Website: home-depot
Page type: customer-info-address
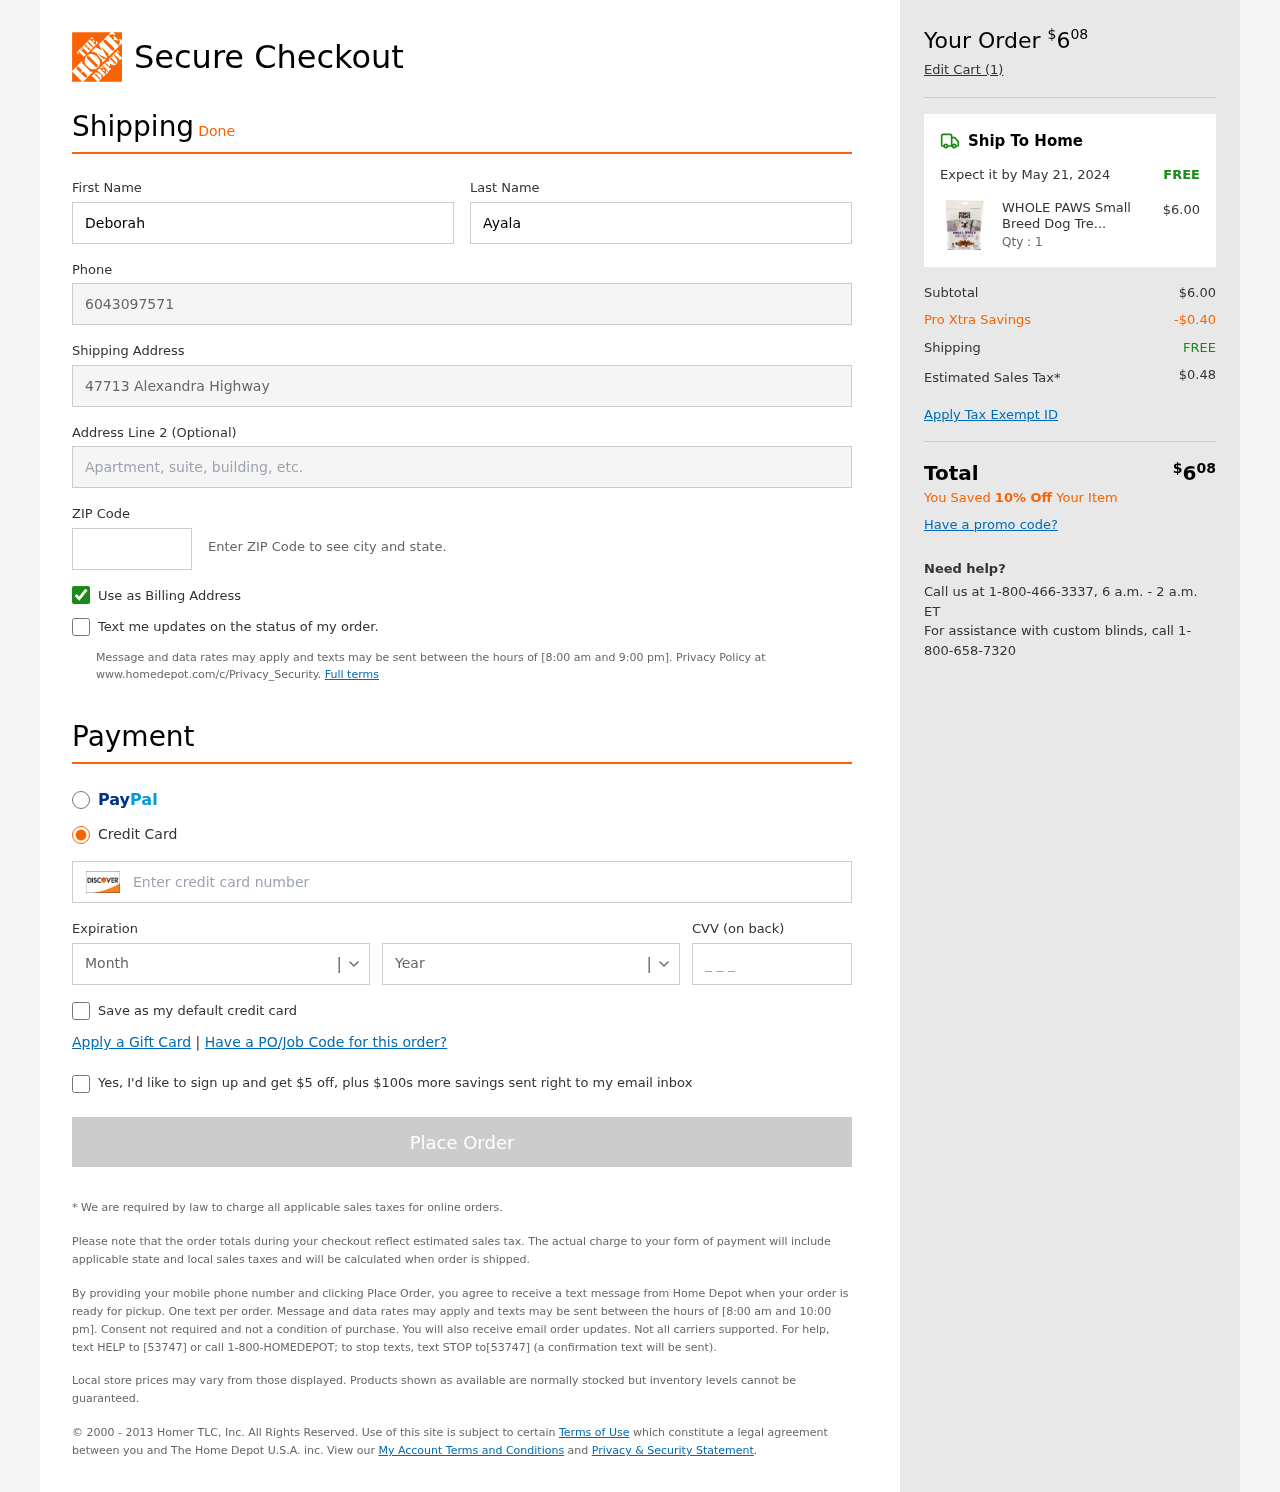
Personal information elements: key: PII_CARD_CVV
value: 209
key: PII_CARD_EXPIRY_MONTH
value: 02
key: PII_CARD_EXPIRY_YEAR
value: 26
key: PII_CARD_NUMBER
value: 6011 6749 5779 9998
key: PII_FIRSTNAME
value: Deborah
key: PII_LASTNAME
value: Ayala
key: PII_PHONE
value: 6043097571
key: PII_POSTCODE
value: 27043
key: PII_STREET
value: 47713 Alexandra Highway
Product elements: key: PRODUCT1_NAME
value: WHOLE PAWS Small Breed Dog Treat, 6 OZ
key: PRODUCT1_PRICE
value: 6
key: PRODUCT1_QUANTITY
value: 1
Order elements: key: ORDER_TOTAL
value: $608
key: ORDER_NUM_ITEMS
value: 1
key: ORDER_DELIVERY_DATE
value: May 21, 2024
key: ORDER_SHIPPING_COST
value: FREE
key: ORDER_SUBTOTAL
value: $6.00
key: ORDER_DISCOUNT
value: -$0.40
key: ORDER_SHIPPING_COST2
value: FREE
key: ORDER_TAX
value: $0.48
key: ORDER_TOTAL2
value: $608
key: ORDER_SAVINGS_MESSAGE
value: You Saved 10% Off Your Item